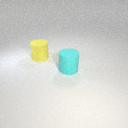
large cyan rubber cylinder to the right of large yellow rubber cylinder